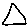
Label: triangle